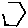
Label: hexagon